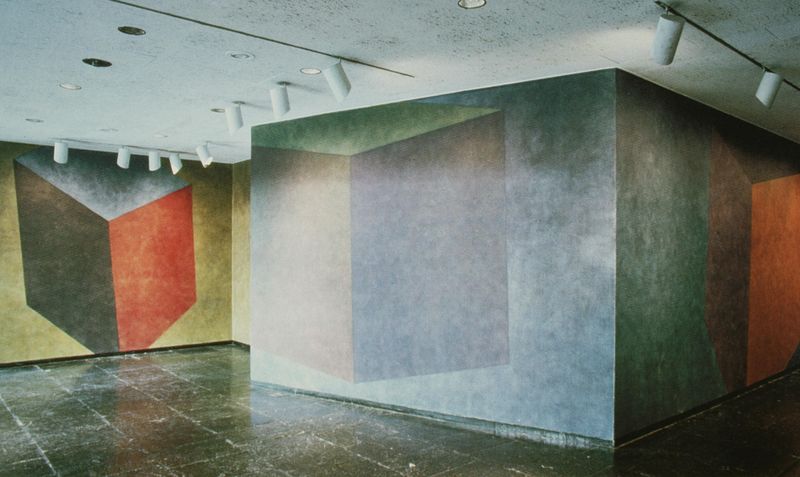
Titel: Installation Whitney Museum of American Art, New York - Tilted forms
Künstler: Sol Lewitt
Schlagwörter: blau, gelb, grün, lampe, lampen, licht, raum, zimmer, rot, wand, boden, decke, ecke, abstrakt, wandmalerei, abstraktion, kante, keller, beton, fliesen, ausstellung, dekce, wandbild, lewitt, kuben, installation, kubus, ausstellungsraum, isometrie, deckenstrahler, betondecke, cubismus, raumeindruck